Field crop: maize
Growth stage: 2
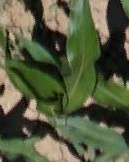
Species: maize